Question: I am trying to delete last item from collection but it doesn't work. I'm using MVC 4 and EF Code first. I generate all Views and Controllers and add module with checkbox that each checkbox is for one object of type collection.
this are my models:
'''
{
public class Efekt
{
public int ID { get; set; }
public string Symbol { get; set; }
public string Typ { get; set; }
[DataType(DataType.MultilineText)]
public string Opis { get; set; }
[DataType(DataType.MultilineText)]
public string Odnosnik
{
get
{
(...)
}
// set;
}
public virtual ICollection<Obszarowe> EfektyObszarowe { get; set; }
public virtual ICollection<Przedmiot> Przedmioty { get; set; }
public Efekt(){
}
public Efekt(string symbol,string opis,string odnosnik){
(...)
}
}
}
{
public class Obszarowe
{
public int ID { get; set; }
public string Symbol { get; set; }
public string Typ { get; set; }
[DataType(DataType.MultilineText)]
public string Opis { get; set; }
[DataType(DataType.MultilineText)]
public string Odnosnik
{
get
{
(...)
}
// set;
}
public virtual ICollection<Efekt> EfektyKierunkowe { get; set; }
public Obszarowe(){
}
public Obszarowe(string symbol, string opis, string odnosnik)
{
(...)
}
}
}
'''
and the edit functions in efektcontroller
'''
public ActionResult Edit(int id = 0)
{
Efekt efekt = db.Efekts.Find(id);
if (efekt == null)
{
return HttpNotFound();
}
EfektyObszarowe(efekt);
return View(efekt);
}
private void EfektyObszarowe(Efekt efekt)
{
var allObszarowe = db.EfektyObszarowe;
var kierunkoweObszarowe = new HashSet<int>(efekt.EfektyObszarowe.Select(c => c.ID));
var viewModel = new List<KierunkoweObszarowe>();
foreach (var obszar in allObszarowe)
{
viewModel.Add(new KierunkoweObszarowe
{
ID = obszar.ID,
Symbol = obszar.Symbol,
Wybrany = kierunkoweObszarowe.Contains(obszar.ID)
});
}
ViewBag.Courses = viewModel;
}
//
// POST: /Efekt/Edit/5
[HttpPost]
[ValidateAntiForgeryToken]
public ActionResult Edit(int id , string[] selectedCourses)
{
Efekt efekt = db.Efekts.Find(id);
if (ModelState.IsValid)
{
UpdateObszarowe(selectedCourses, efekt);
db.Entry(efekt).State = EntityState.Modified;
db.SaveChanges();
return RedirectToAction("Index");
}
EfektyObszarowe(efekt);
return View(efekt);
}
private void UpdateObszarowe(string[] selectedCourses, Efekt instructorToUpdate)
{
if (selectedCourses == null)
{
instructorToUpdate.EfektyObszarowe = new List<Obszarowe>();
return;
}
var selectedCoursesHS = new HashSet<string>(selectedCourses);
var instructorCourses = new HashSet<int>
(instructorToUpdate.EfektyObszarowe.Select(c => c.ID));
//var temp = db.Efekts.Find(instructorToUpdate.ID);
///////// Obszarowe ob;
foreach (var course in db.EfektyObszarowe)
{
if (selectedCoursesHS.Contains(course.ID.ToString()))
{
if (!instructorCourses.Contains(course.ID))
{
instructorToUpdate.EfektyObszarowe.Add(course);
/*ob = db.EfektyObszarowe.Find(Int32.Parse(course));
instructorToUpdate.EfektyObszarowe.Add(ob);
*/
}
}
else
{
if (instructorCourses.Contains(course.ID))
{
instructorToUpdate.EfektyObszarowe.Remove(course);
}
}
}
}
'''
When I unchecked the checkbox with the "Obszarowe" it's ok, delete item from collection and i see only checked objects but when I uncheck all there is no difference :( sorry for my English

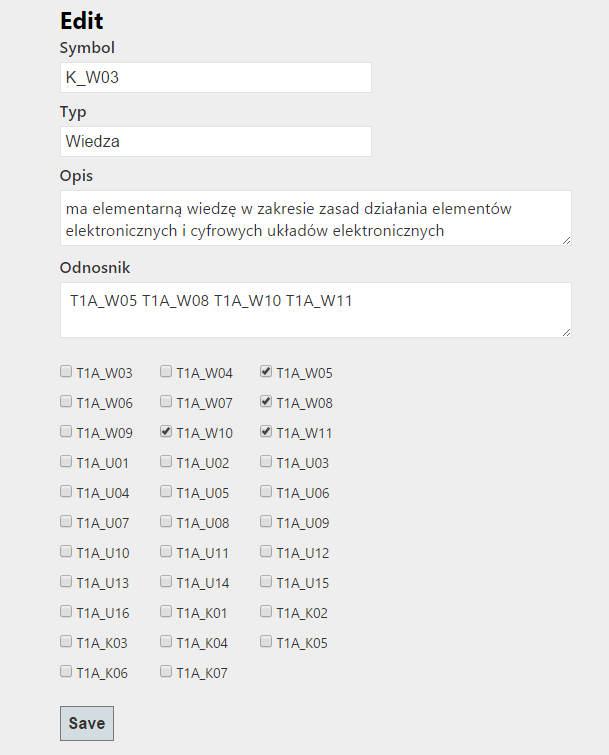
Answer: You do...
'''
instructorToUpdate.EfektyObszarowe = new List<Obszarowe>();
'''
But you fetch the 'instructorToUpdate' by...
'''
Efekt efekt = db.Efekts.Find(id);
'''
This means that 'EfektyObszarowe' collection is not loaded and, thus, not tracked for changes. So you have to load the collection when you fetch the 'Efekt':
'''
Efekt efekt = db.Efekts.Include(e => e.EfektyObszarowe).Single(e.ID == id);
'''